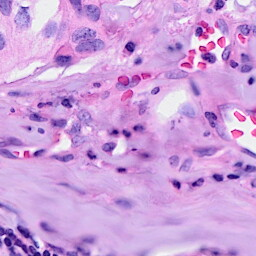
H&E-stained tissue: Breast